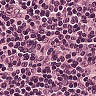
Metastatic tissue present: no